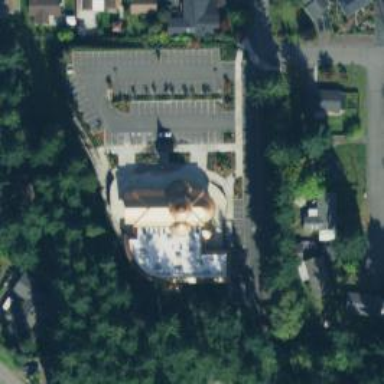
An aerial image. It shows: Place of worship.